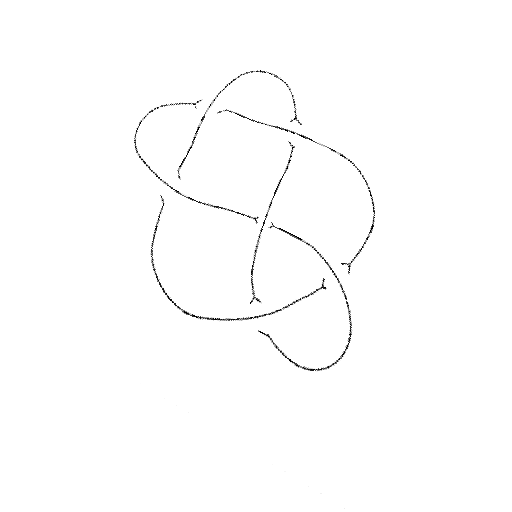
Crossing number: 6